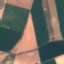
Label: AnnualCrop